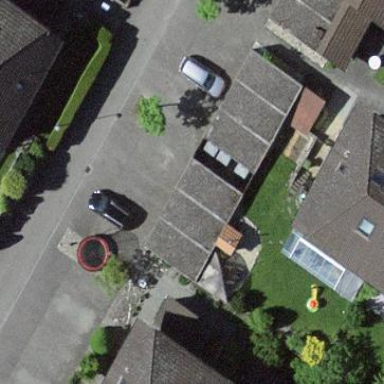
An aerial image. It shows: Garage building.